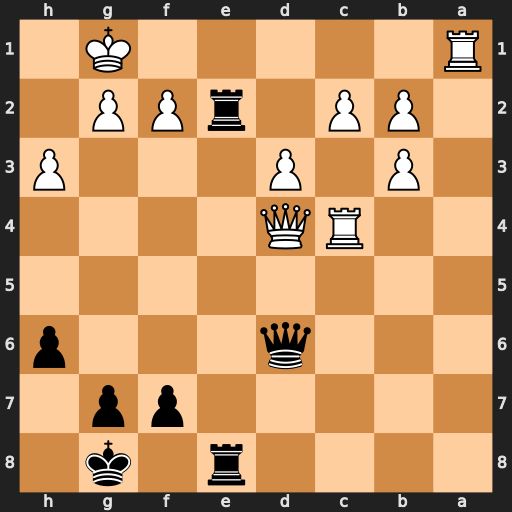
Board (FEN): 4r1k1/5pp1/3q3p/8/2RQ4/1P1P3P/1PP1rPP1/R5K1
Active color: b
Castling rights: -
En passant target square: -
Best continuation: Re1+ Rxe1 Rxe1#